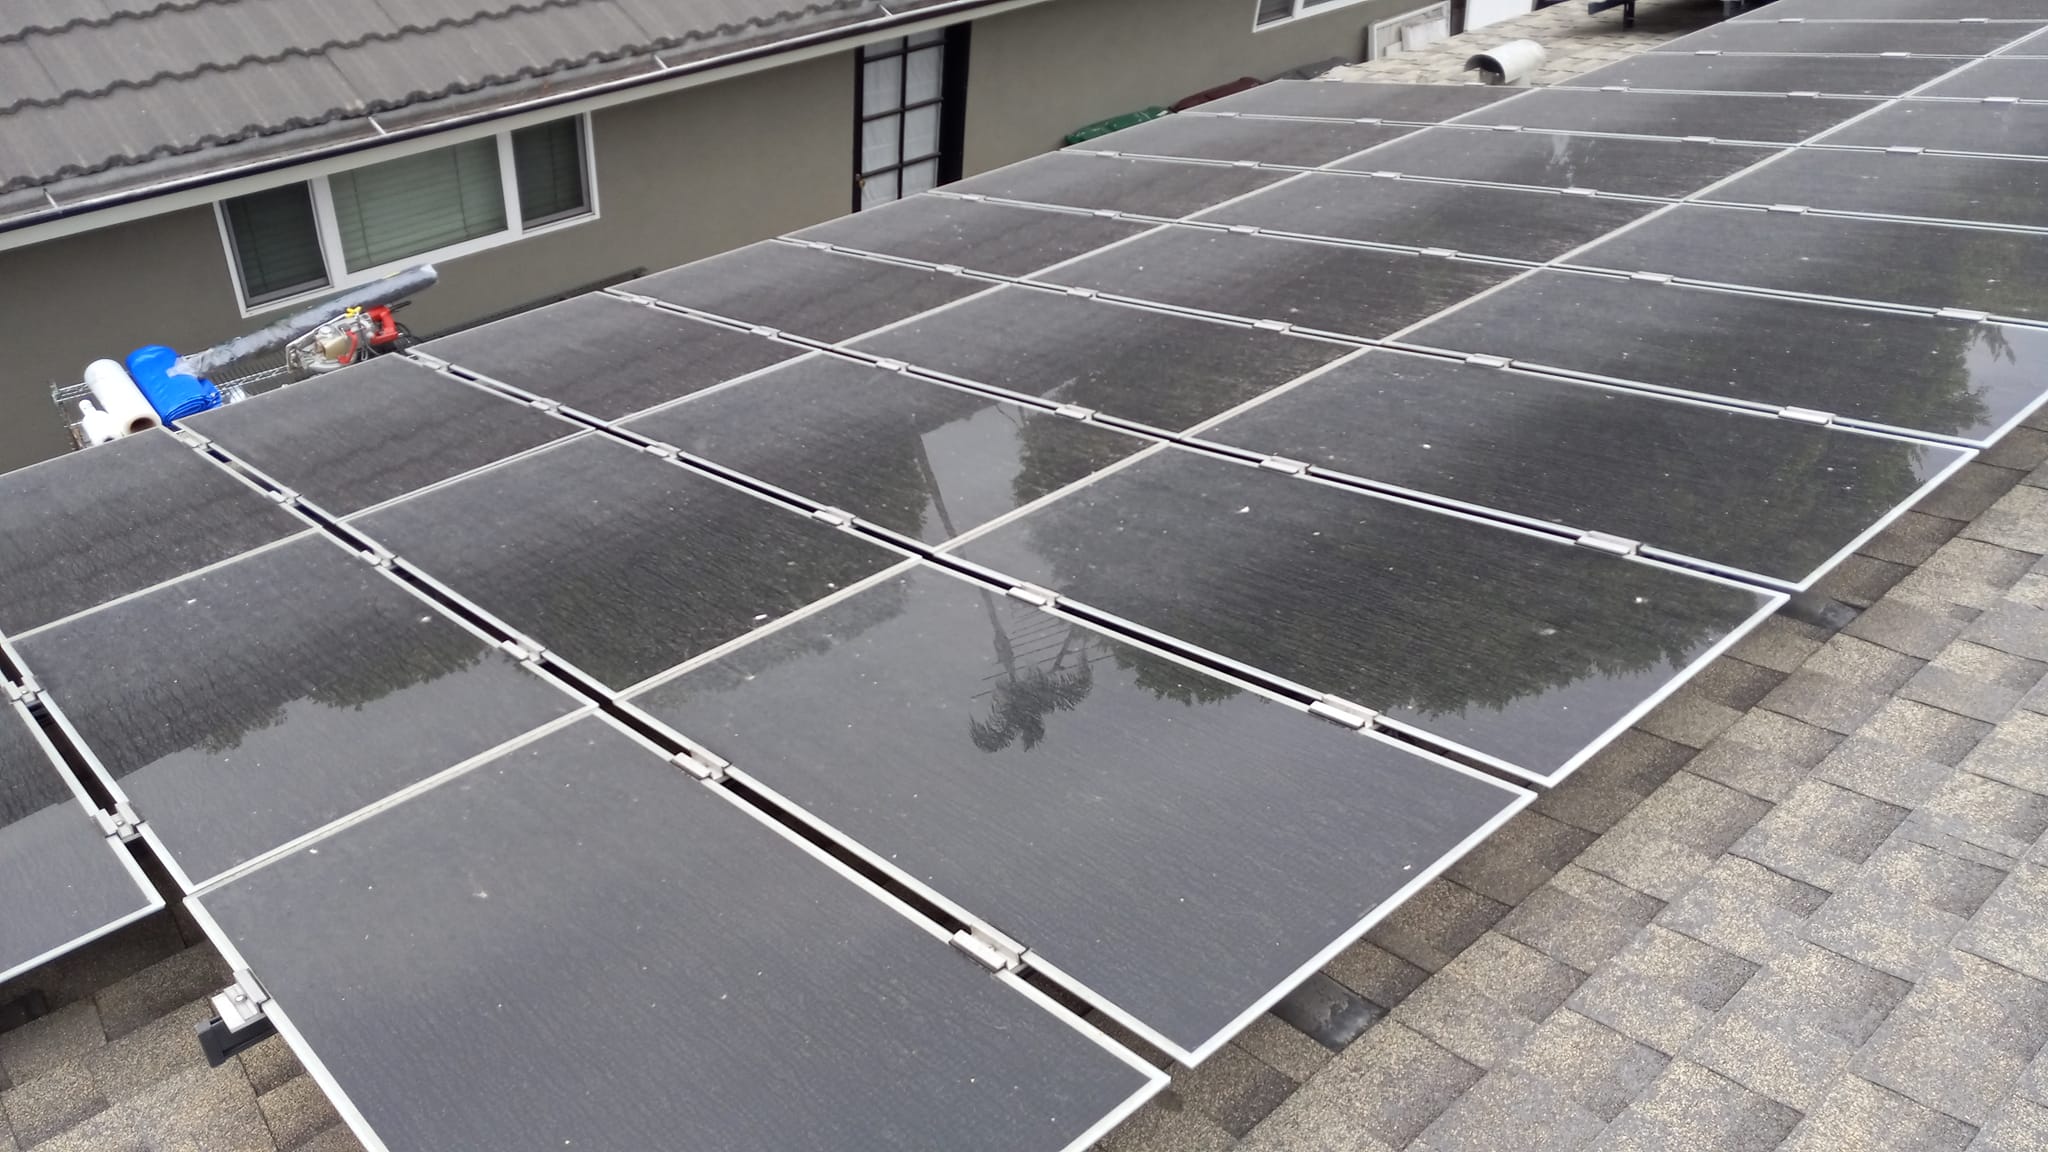
Label: Dusty